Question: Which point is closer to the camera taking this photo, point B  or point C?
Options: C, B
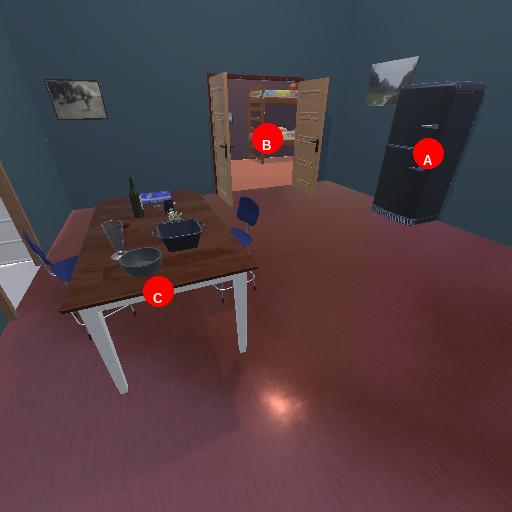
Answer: C